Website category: sports
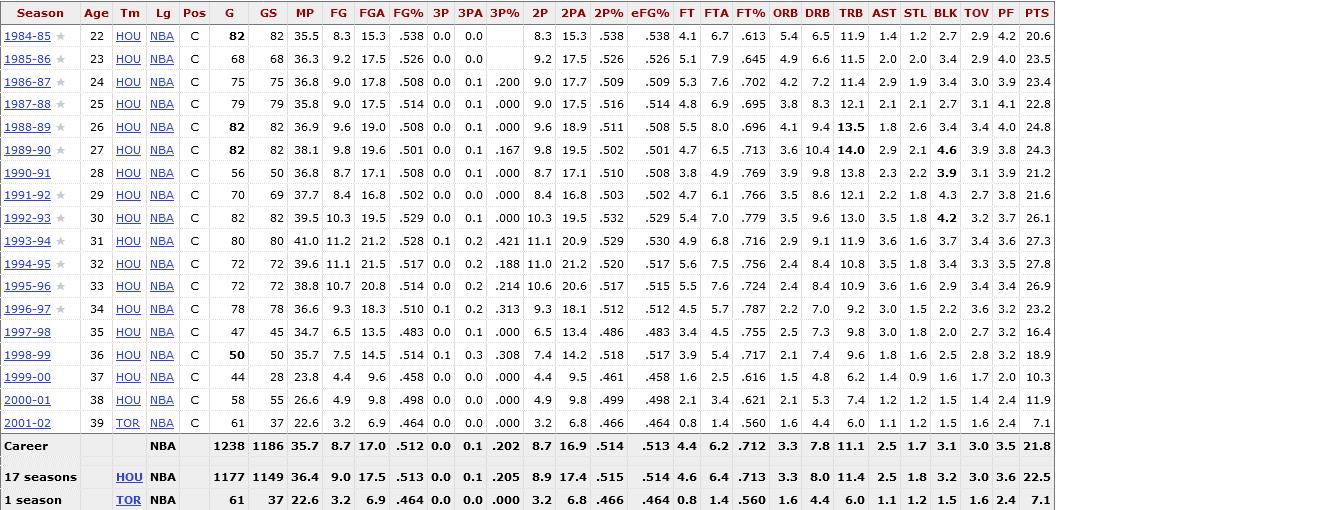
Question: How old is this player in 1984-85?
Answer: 22

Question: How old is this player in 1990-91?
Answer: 28

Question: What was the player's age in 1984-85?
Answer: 22

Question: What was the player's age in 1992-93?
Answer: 30

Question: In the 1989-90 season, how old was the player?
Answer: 27

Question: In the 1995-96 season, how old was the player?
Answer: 33

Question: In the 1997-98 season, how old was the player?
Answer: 35

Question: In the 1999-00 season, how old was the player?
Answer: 37

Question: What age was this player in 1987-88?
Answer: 25

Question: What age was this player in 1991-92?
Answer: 29

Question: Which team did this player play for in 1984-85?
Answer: HOU

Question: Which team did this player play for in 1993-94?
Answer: HOU

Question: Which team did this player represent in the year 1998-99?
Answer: HOU

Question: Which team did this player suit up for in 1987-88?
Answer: HOU

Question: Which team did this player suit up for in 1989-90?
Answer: HOU

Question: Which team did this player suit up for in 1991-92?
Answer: HOU

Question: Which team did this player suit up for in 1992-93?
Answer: HOU

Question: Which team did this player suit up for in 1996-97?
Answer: HOU

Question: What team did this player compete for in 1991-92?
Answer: HOU

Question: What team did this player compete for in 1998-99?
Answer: HOU

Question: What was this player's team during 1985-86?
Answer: HOU

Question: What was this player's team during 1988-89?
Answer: HOU

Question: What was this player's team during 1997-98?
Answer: HOU

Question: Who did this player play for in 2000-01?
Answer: HOU

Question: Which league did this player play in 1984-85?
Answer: NBA

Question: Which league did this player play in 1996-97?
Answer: NBA

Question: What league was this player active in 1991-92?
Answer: NBA

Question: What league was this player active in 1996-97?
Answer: NBA

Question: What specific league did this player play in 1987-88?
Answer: NBA

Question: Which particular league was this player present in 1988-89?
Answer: NBA

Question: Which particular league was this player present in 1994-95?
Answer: NBA

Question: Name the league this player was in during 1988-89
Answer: NBA

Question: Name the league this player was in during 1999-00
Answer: NBA

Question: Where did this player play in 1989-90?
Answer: NBA

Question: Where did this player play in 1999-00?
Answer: NBA

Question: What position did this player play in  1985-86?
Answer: C

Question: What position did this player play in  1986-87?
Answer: C

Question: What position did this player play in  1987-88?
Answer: C

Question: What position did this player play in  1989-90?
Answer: C

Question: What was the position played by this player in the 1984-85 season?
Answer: C

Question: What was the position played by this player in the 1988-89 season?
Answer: C

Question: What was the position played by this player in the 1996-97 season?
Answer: C

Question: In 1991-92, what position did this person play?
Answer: C

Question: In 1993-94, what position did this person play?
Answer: C

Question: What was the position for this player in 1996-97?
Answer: C

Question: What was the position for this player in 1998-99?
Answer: C

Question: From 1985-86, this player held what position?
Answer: C

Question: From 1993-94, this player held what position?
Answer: C

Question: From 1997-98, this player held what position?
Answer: C

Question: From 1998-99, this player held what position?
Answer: C

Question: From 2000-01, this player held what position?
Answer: C

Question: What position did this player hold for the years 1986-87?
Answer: C

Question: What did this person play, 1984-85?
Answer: C

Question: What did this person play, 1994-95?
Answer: C

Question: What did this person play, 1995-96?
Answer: C

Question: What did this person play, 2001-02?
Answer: C

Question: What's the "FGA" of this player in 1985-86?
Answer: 17.5

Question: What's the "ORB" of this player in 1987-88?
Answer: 3.8

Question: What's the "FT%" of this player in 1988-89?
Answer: .696

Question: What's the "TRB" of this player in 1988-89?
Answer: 13.5

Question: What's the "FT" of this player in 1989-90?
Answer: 4.7

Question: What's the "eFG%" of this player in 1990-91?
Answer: .508

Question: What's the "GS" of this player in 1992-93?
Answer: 82

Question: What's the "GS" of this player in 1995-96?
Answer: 72